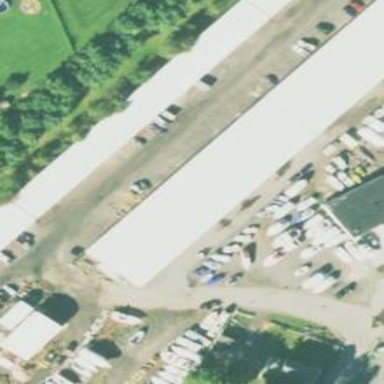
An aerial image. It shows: View of roof of building.